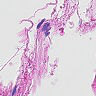
Metastatic tissue present: no